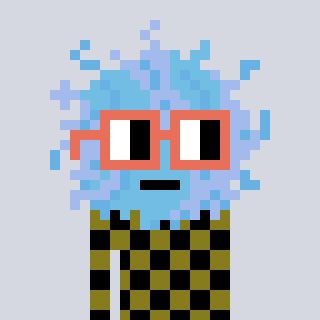
a pixel art character with square orange glasses, a lint-shaped head and a gunk-colored body on a cool background